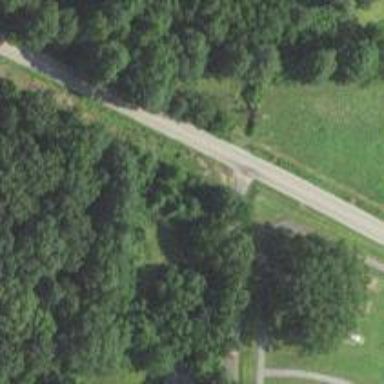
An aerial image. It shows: Secondary road.